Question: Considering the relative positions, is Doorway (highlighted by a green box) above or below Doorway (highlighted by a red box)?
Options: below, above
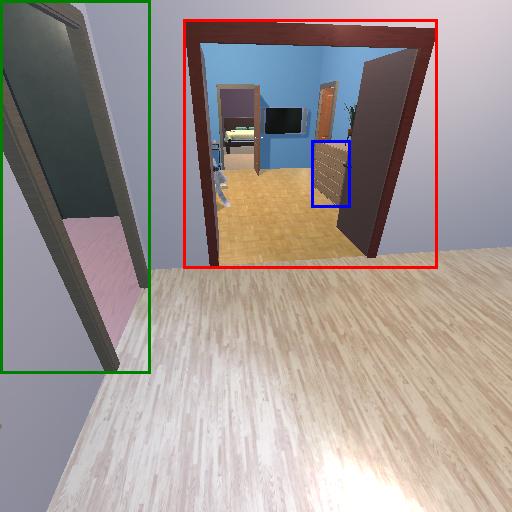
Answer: below